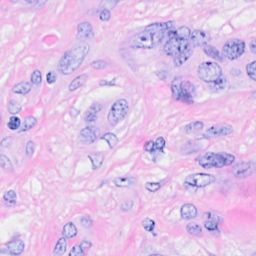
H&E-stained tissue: Breast